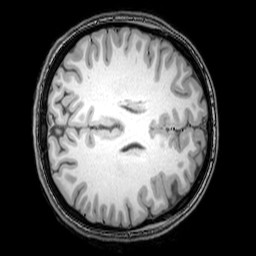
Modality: T1w
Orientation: axial
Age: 26
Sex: female
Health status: healthy
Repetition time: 0.081 s
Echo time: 0.037 s